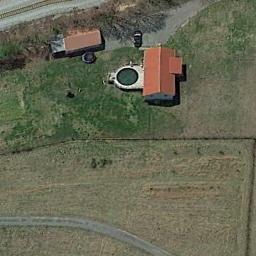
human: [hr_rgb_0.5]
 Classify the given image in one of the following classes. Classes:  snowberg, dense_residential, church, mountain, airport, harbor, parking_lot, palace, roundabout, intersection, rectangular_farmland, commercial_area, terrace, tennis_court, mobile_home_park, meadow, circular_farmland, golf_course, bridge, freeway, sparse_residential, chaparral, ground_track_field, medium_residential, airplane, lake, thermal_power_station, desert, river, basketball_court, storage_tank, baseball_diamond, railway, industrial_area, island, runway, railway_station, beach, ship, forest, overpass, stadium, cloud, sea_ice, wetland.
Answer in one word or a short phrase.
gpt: sparse_residential